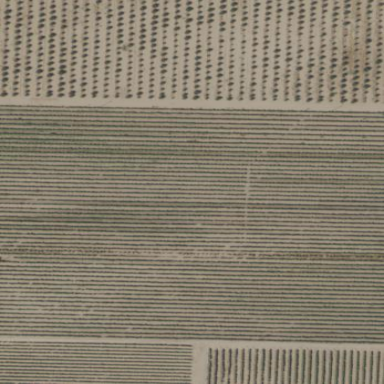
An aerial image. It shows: Vineyard.